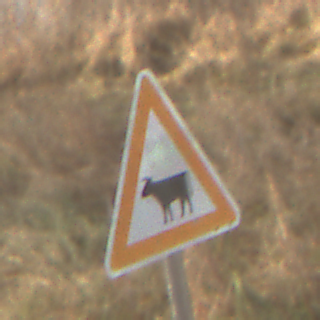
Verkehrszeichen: ViehtriebRechts
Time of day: SunriseSunset
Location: Outdoor (Nature)
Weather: PartlyCloudy
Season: NotSpecified
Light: Natural